Field crop: maize
Growth stage: 2
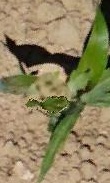
Species: maize